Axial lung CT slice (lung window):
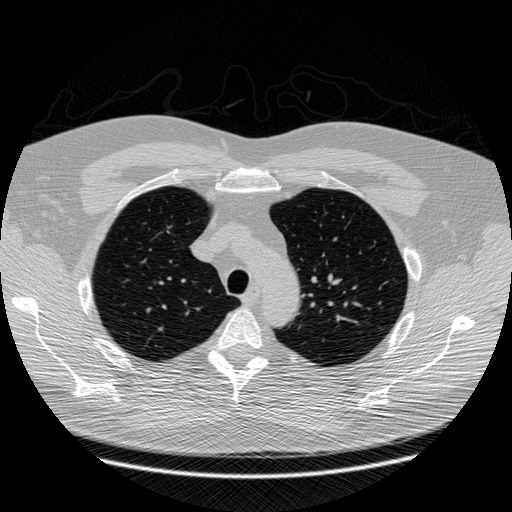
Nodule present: no